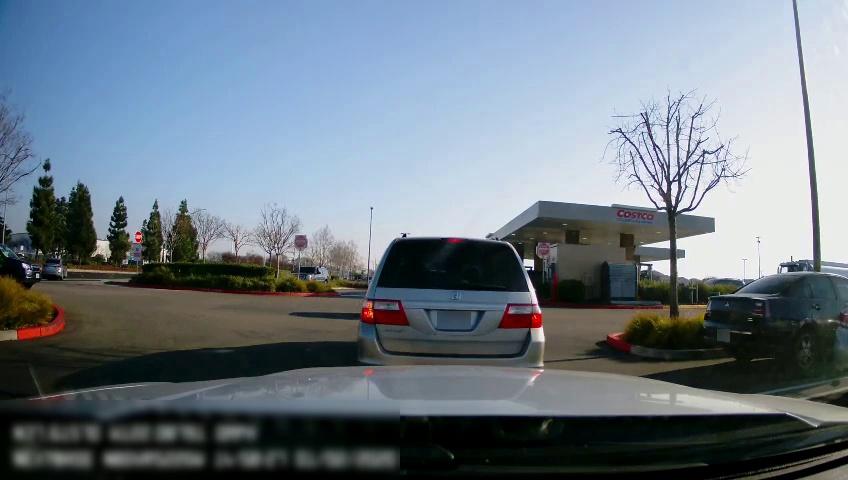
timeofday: Day
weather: Sunny
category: Drivable Space
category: Drivable Space
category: Vehicles | Truck
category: Vehicles | Car
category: Vehicles | Car
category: Vehicles | SUV
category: Vehicles | SUV
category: Vehicles | Car
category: Vehicles | SUV
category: Traffic | Signs
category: Traffic | Signs